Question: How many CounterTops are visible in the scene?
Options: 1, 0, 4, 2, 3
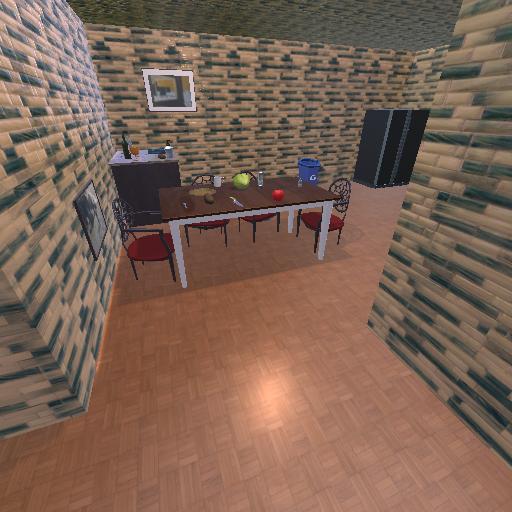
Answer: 1